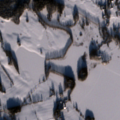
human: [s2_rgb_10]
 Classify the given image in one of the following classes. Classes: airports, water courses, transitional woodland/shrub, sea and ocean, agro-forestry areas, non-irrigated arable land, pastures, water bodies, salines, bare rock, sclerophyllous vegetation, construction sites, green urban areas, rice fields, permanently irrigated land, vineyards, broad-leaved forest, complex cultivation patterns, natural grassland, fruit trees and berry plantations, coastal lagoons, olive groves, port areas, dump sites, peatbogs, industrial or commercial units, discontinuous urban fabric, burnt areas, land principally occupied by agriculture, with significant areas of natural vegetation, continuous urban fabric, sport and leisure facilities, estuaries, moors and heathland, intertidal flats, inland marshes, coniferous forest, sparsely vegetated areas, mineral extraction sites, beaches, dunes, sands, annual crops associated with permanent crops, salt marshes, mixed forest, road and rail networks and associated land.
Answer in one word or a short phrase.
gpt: non-irrigated arable land, land principally occupied by agriculture, with significant areas of natural vegetation, mixed forest, water bodies